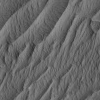
Atmospheric dust classification: not_dusty